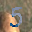
Label: 5